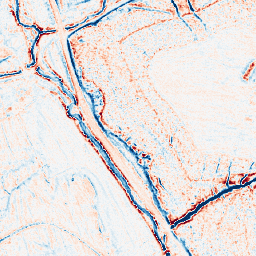
Category: edge_preserving
Decomposition family: anisotropic_diffusion
Decomposition parameters: iterations: 10
kappa: 30
gamma: 0.15
Upsampling method: area
Upsampling parameters: scale: 2
Upsampling scale: 2